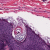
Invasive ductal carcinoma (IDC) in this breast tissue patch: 0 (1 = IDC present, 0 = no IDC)